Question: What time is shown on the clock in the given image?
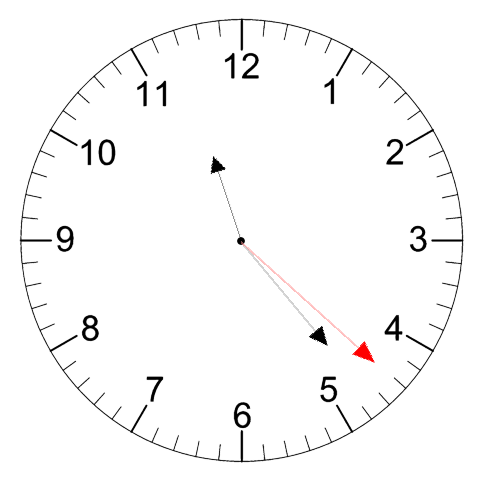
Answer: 11:23:22